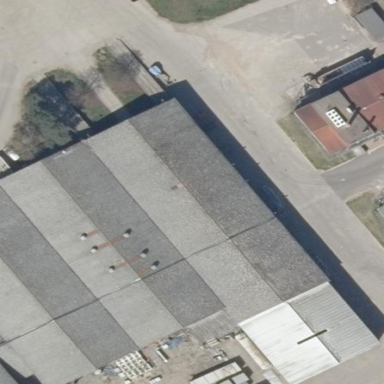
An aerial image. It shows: Industrial building.